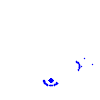
Particle: electron